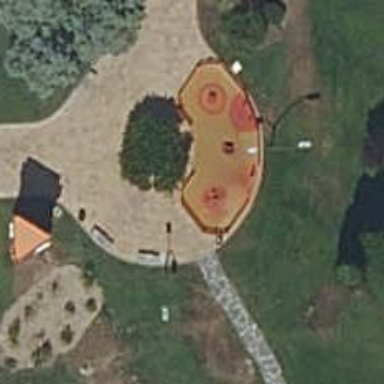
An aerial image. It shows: Garden area designated for leisure land.